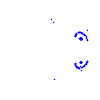
Particle: kaon